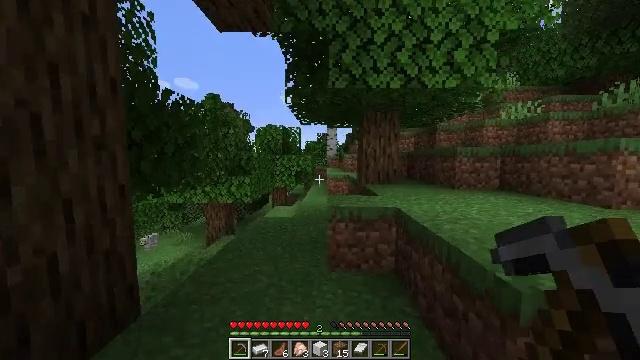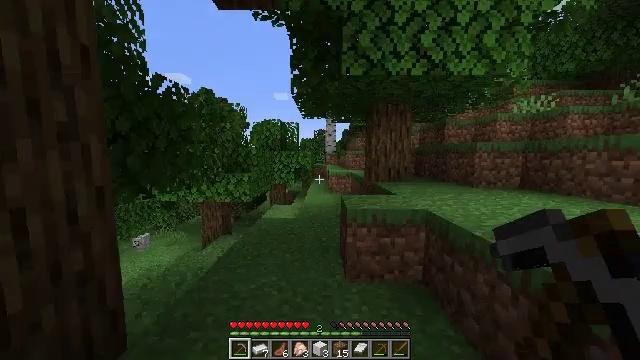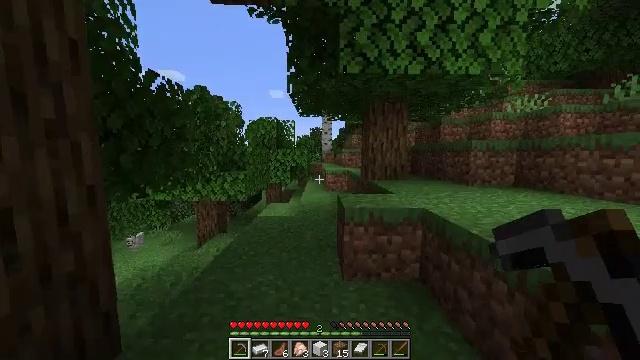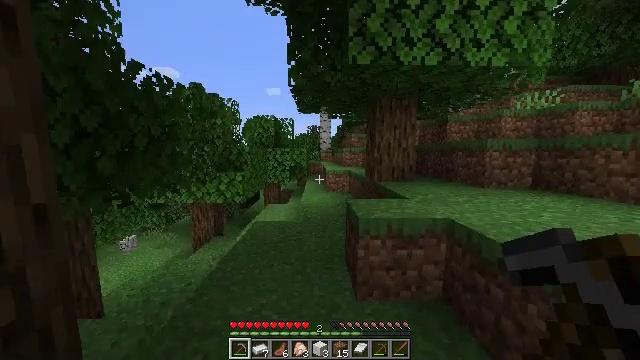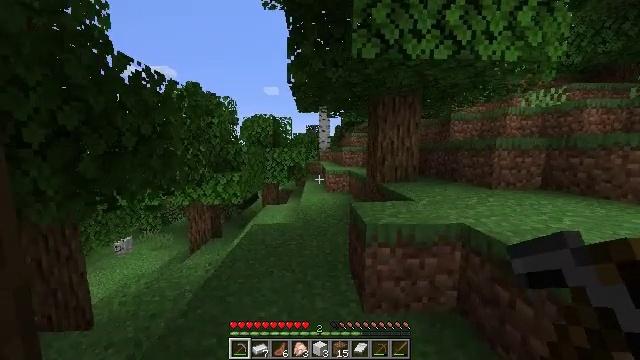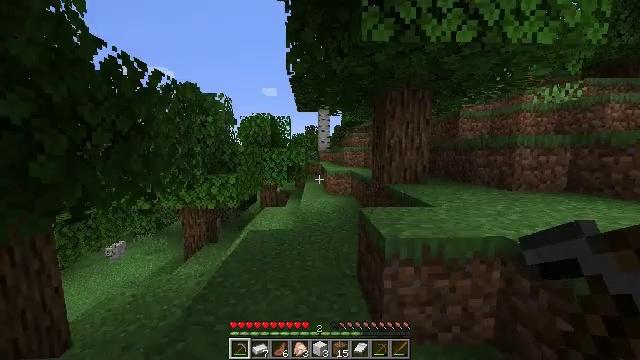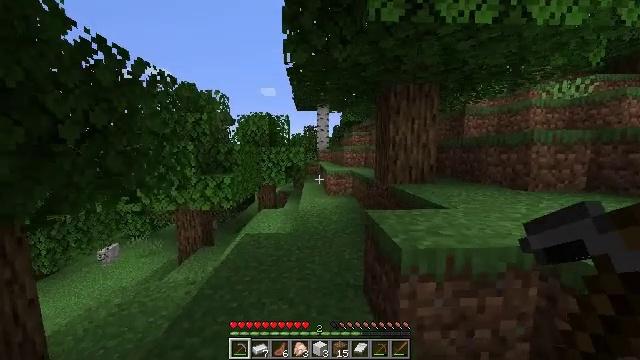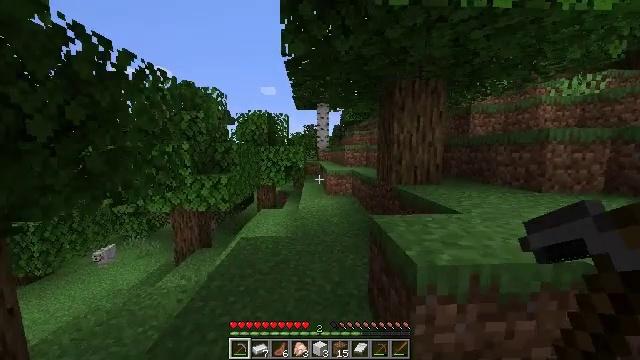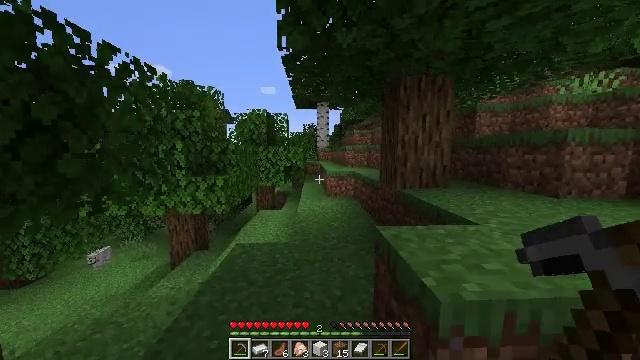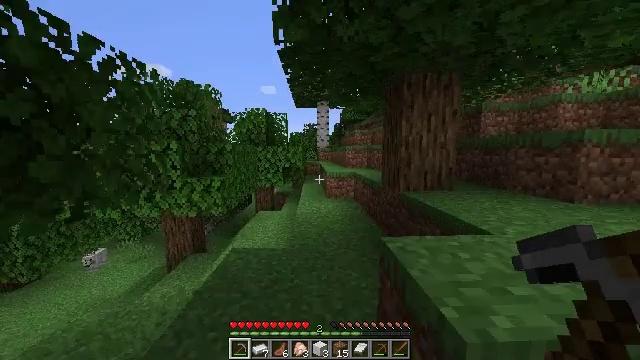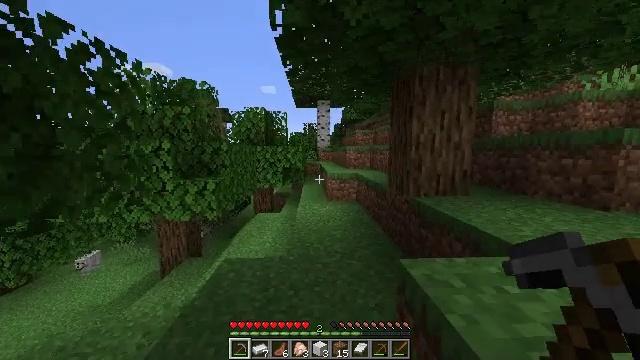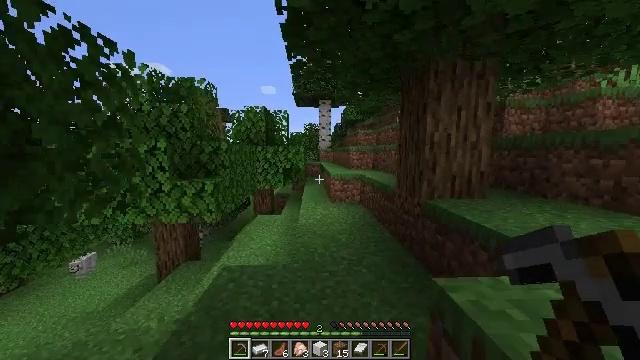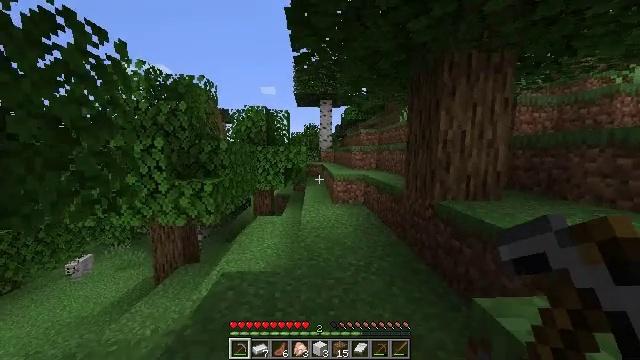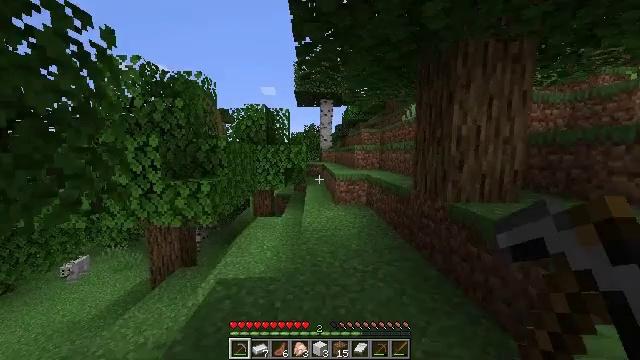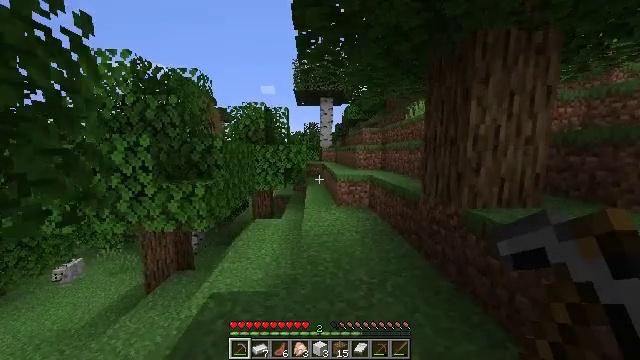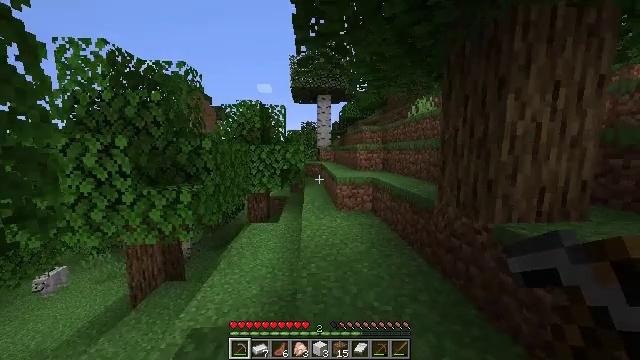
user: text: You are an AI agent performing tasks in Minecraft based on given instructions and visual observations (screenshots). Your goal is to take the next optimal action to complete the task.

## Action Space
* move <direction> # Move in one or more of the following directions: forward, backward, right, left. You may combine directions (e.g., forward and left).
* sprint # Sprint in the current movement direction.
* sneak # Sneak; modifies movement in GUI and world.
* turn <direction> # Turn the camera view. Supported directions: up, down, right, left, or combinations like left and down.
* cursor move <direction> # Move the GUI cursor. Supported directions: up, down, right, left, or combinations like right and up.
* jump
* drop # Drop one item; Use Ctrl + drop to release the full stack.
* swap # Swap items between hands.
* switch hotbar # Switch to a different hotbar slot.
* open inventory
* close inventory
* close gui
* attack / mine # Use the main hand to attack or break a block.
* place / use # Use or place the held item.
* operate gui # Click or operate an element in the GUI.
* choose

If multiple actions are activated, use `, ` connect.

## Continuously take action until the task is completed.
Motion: motion action
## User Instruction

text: Attack the chest to pick it up.
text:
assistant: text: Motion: move forward and move left, turn right
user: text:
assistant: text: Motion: move forward, turn right
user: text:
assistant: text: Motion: move forward
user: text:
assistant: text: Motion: move forward
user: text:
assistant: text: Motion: move forward
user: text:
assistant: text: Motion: move forward
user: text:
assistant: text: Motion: move forward
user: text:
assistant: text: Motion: move forward
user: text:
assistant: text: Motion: move forward
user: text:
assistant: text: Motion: move forward and move left
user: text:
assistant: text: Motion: move forward and move left
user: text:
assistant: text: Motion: move forward
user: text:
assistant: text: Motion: move forward
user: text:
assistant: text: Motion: move forward
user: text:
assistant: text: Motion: move forward
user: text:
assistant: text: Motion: move forward
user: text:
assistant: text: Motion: move forward
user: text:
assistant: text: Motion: move forward
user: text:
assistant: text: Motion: move forward
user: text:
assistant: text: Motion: move forward
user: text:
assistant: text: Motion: move forward, turn right
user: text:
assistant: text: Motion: move forward, turn right
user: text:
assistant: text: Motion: move forward, turn right
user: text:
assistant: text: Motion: move forward, turn right
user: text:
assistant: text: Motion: move forward, turn right
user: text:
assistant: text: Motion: move forward, turn right
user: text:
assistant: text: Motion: move forward
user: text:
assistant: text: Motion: move forward
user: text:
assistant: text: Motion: move forward, jump
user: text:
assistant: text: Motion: move forward, jump